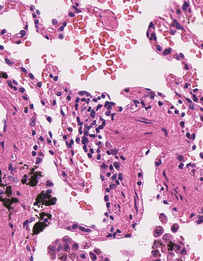
Tumor epithelial tissue: no
Tumor-associated stroma tissue: no
Normal tissue: yes